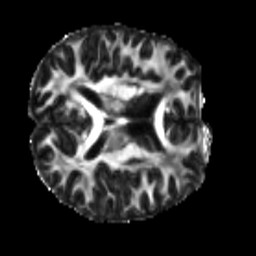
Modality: FA
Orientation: axial
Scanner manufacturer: siemens
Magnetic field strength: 3 T
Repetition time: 4 s
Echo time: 0.0594 s